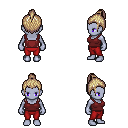
a pixel art fantasy rpg character, female body template, dark elf, purple skin, maroon pirate shirt, red pants, white blonde short topknot hairstyle, four views (front, back, left, right), 2x2 character sprite sheet, small pixel art, hard edges, no anti-aliasing